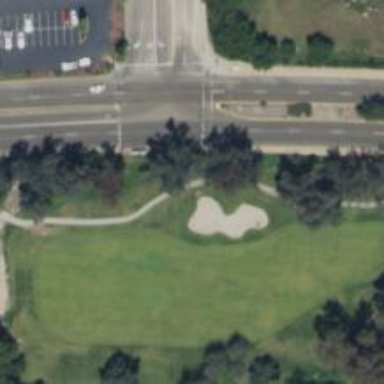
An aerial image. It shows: Footway along golf cart path.